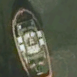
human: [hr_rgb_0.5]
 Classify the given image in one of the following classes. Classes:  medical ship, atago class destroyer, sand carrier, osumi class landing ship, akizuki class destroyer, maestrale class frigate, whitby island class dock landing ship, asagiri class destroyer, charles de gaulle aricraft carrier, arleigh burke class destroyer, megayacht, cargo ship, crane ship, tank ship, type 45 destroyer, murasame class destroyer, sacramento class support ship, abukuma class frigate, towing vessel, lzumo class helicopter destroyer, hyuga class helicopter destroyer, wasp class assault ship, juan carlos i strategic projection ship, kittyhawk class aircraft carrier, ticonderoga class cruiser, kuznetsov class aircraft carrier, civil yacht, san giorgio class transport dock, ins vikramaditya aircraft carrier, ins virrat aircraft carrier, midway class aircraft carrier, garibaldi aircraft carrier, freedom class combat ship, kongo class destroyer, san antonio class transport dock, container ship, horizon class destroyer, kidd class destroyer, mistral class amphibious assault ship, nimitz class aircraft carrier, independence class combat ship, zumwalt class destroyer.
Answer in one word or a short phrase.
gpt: Towing vessel